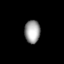
Tissue: lung
Cell type: Myeloid cells
Senescence score: 0.7115
Nuclear area (px): 348
Mean DAPI intensity: 160.207